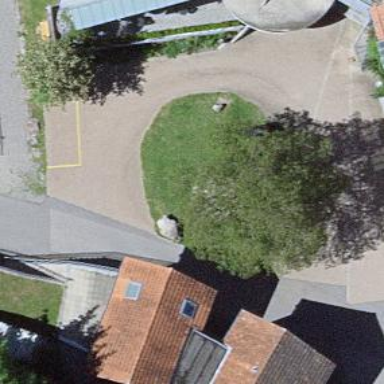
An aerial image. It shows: Charging station.